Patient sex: F
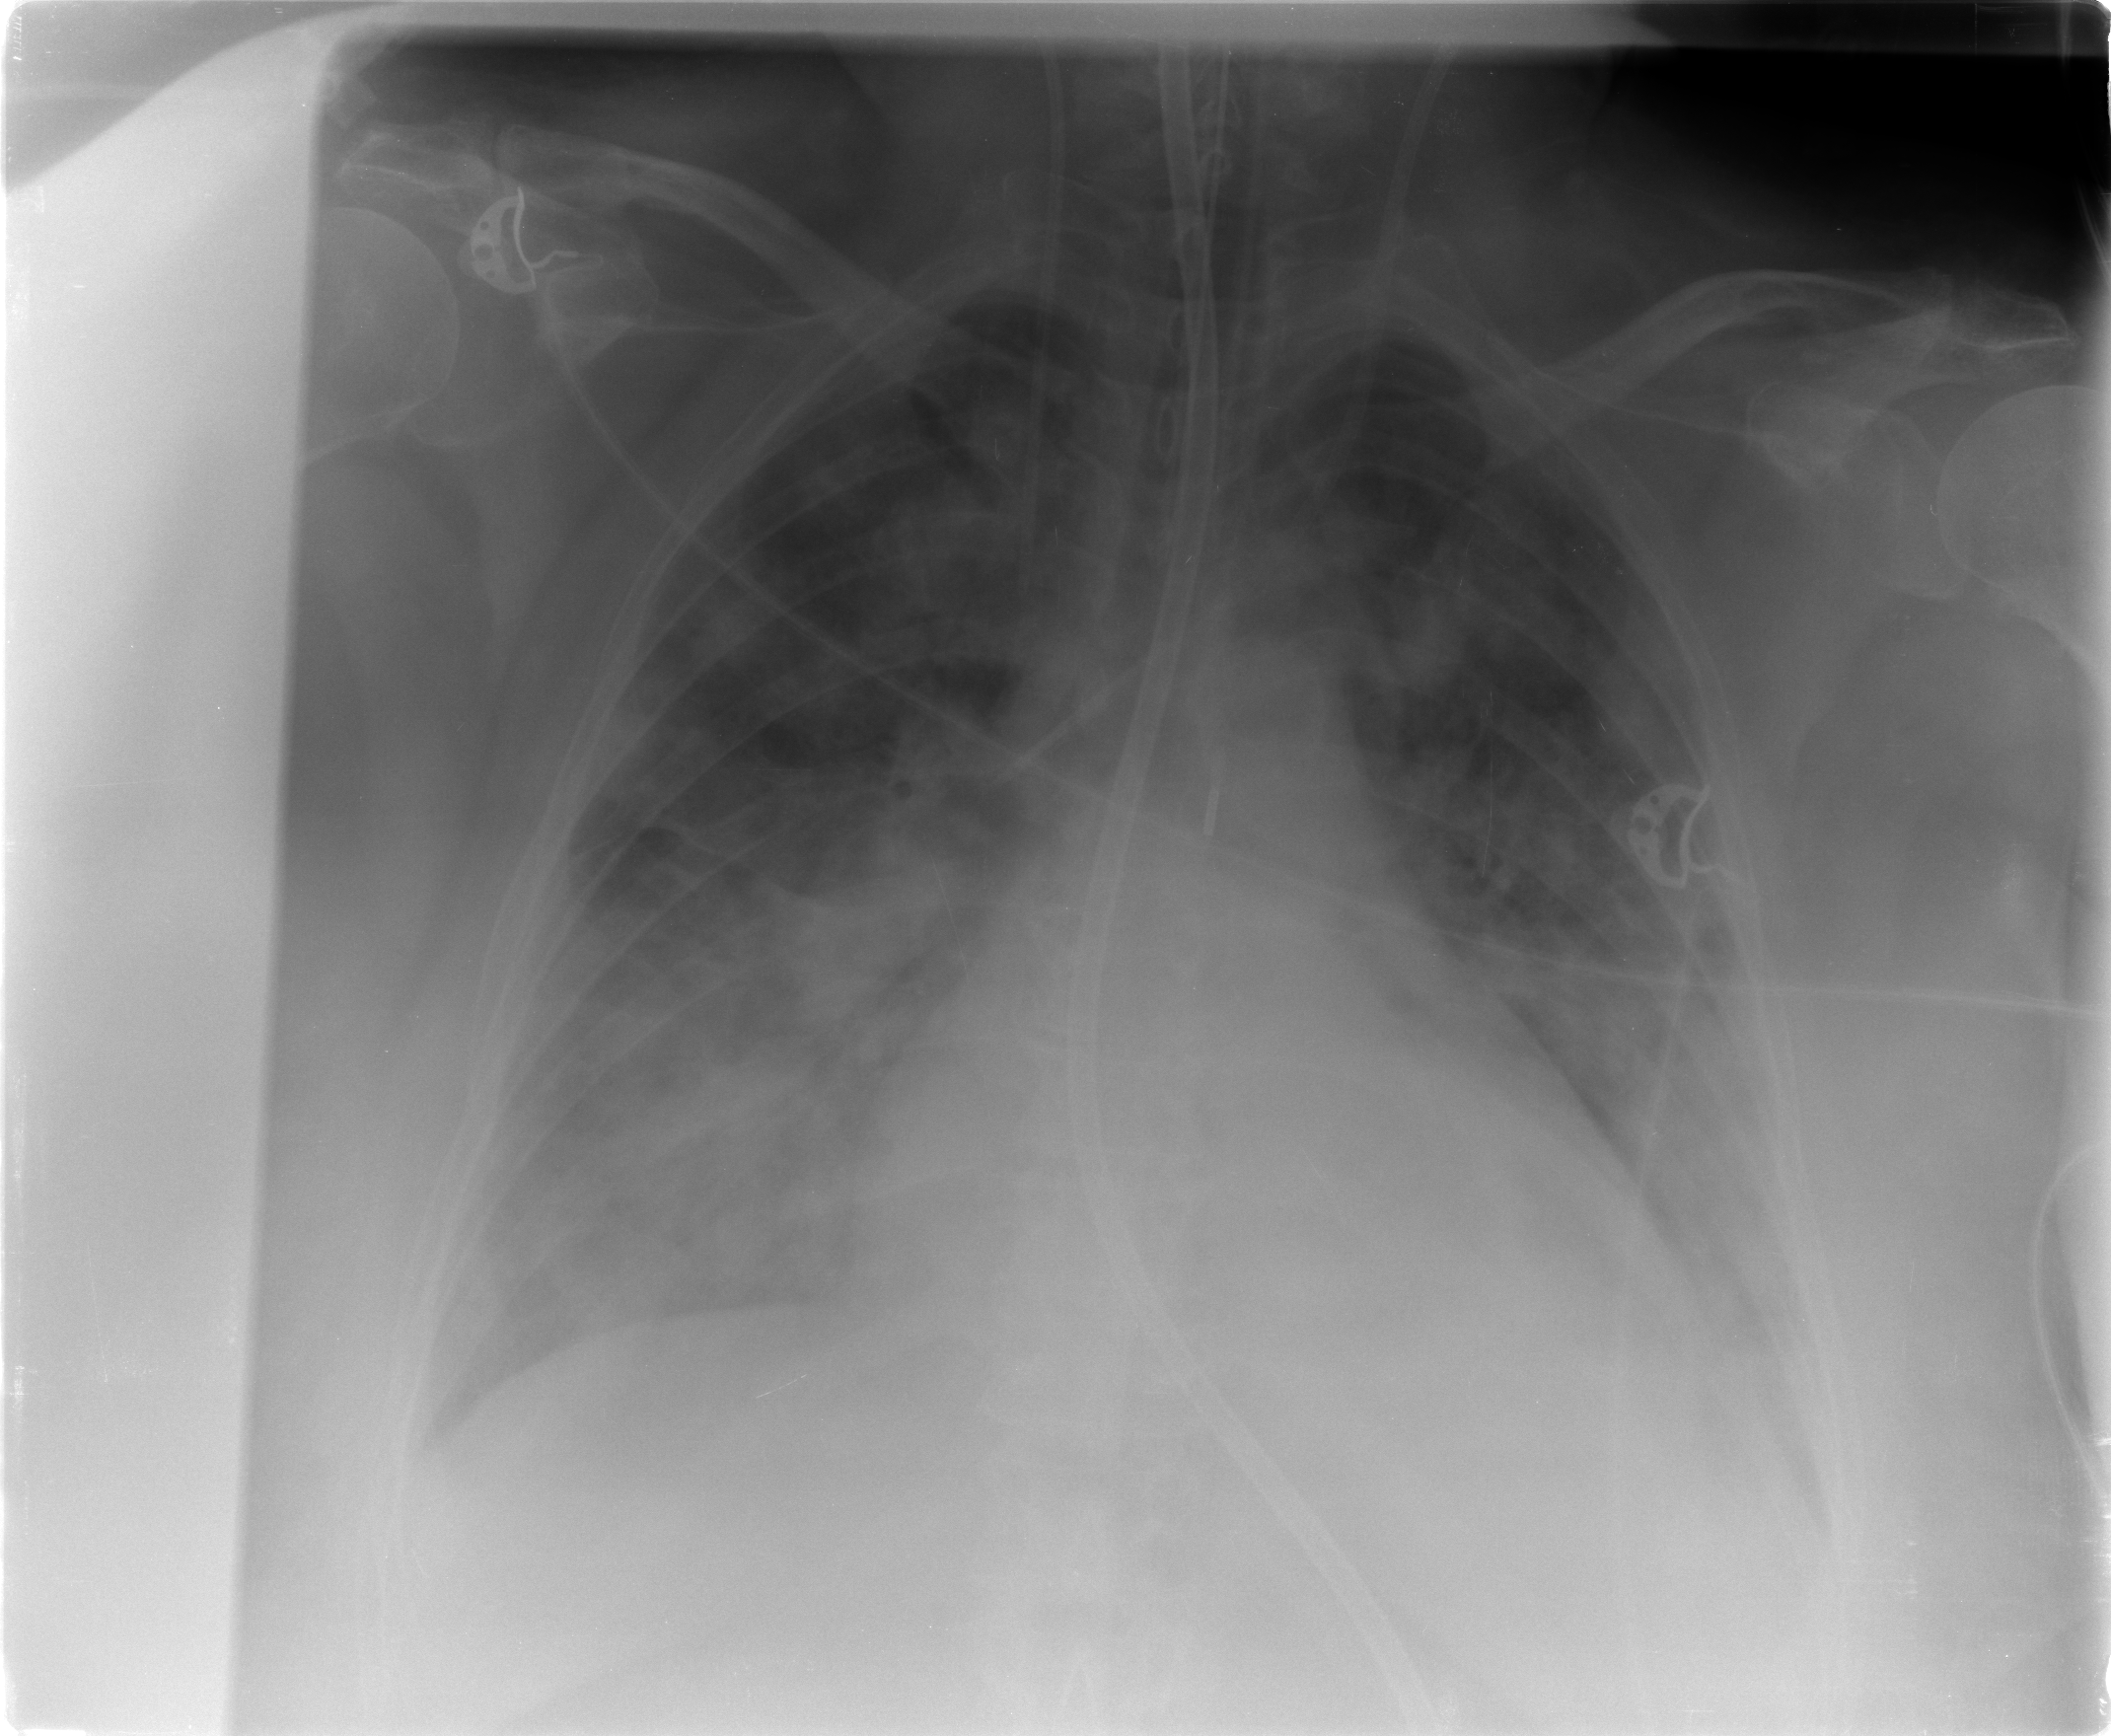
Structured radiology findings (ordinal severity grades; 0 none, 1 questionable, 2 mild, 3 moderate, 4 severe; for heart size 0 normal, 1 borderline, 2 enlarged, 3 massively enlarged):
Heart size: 2
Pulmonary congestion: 2
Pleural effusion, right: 0
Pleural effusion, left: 2
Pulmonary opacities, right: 3
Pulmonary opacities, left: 3
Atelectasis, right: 3
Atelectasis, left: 3